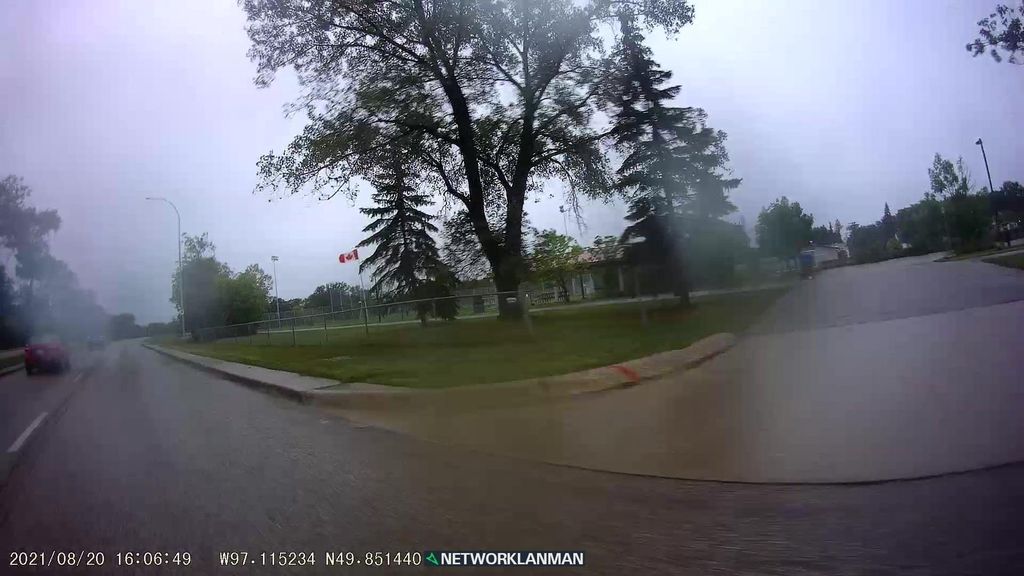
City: winnipeg